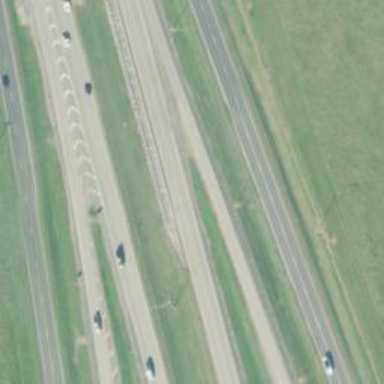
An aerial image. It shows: Motorway.